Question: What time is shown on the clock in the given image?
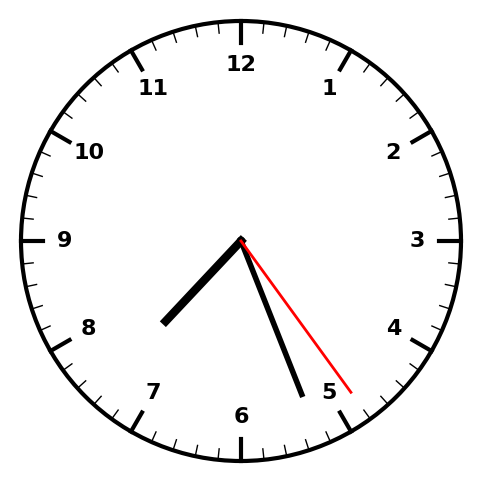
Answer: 07:26:24